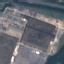
Land use / land cover: Industrial